Field crop: tomato
Growth stage: 1
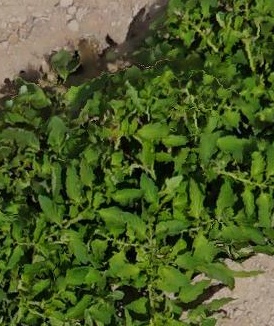
Species: tomato